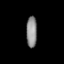
Tissue: lung
Cell type: Endothelial cells
Senescence score: 0.5713
Nuclear area (px): 322
Mean DAPI intensity: 141.071